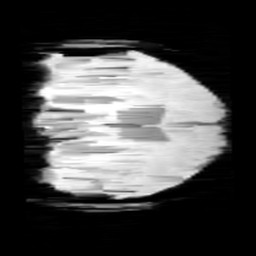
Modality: minIP
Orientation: coronal
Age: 12
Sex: female
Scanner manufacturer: siemens
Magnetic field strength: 3 T
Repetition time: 0.027 s
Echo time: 0.02 s